Question: I am new to aspectJ. I am getting compilation errors in Aspect class. When I run the project, I am getting the compilation error. Please help me. Placing the code snippet and error obtained below:
Project structure:

MannersAspect.java
'''
package main.java.testaop;
public aspect MannersAspect {
pointcut callSayMessage() :
call(public static void HelloWorld.say*(..));
before() : callSayMessage() {
System.out.println("Good day!");
}
after() : callSayMessage() {
System.out.println("Thank you!");
}
}
'''
HelloWorld.java
'''
package main.java.testaop;
public class HelloWorld {
public static void say(String message) {
System.out.println(message);
}
public static void sayToPerson(String message, String name) {
System.out.println(name + ", " + message);
}
}
'''
pom.xml
'''
<project xmlns="http://maven.apache.org/POM/4.0.0" xmlns:xsi="http://www.w3.org/2001/XMLSchema-instance" xsi:schemaLocation="http://maven.apache.org/POM/4.0.0 http://maven.apache.org/xsd/maven-4.0.0.xsd">
<modelVersion>4.0.0</modelVersion>
<groupId>com.test</groupId>
<artifactId>testaop</artifactId>
<version>0.0.1-SNAPSHOT</version>
<packaging>jar</packaging>
<name>testaop</name>
<dependencies>
<dependency>
<groupId>org.aspectj</groupId>
<artifactId>aspectjrt</artifactId>
<version>1.8.4</version>
</dependency>
</dependencies>
<build>
<pluginManagement>
<plugins>
<!--This plugin's configuration is used to store Eclipse m2e settings only. It has no influence on the Maven build itself.-->
<plugin>
<groupId>org.eclipse.m2e</groupId>
<artifactId>lifecycle-mapping</artifactId>
<version>1.0.0</version>
<configuration>
<lifecycleMappingMetadata>
<pluginExecutions>
<pluginExecution>
<pluginExecutionFilter>
<groupId>org.apache.maven.plugins</groupId>
<artifactId>maven-compiler-plugin</artifactId>
<versionRange>[2.5.1,)</versionRange>
<goals><goal>compile</goal></goals>
</pluginExecutionFilter>
<action><ignore></ignore></action>
</pluginExecution>
<pluginExecution>
<pluginExecutionFilter>
<groupId>org.codehaus.mojo</groupId>
<artifactId>aspectj-maven-plugin</artifactId>
<versionRange>[1.7,)</versionRange>
<goals><goal>compile</goal></goals>
</pluginExecutionFilter>
<action><ignore></ignore></action>
</pluginExecution>
</pluginExecutions>
</lifecycleMappingMetadata>
</configuration>
</plugin>
</plugins>
</pluginManagement>
<plugins>
<plugin>
<groupId>org.codehaus.mojo</groupId>
<artifactId>aspectj-maven-plugin</artifactId>
<executions>
<execution>
<goals><goal>compile</goal></goals>
<configuration>
<source>1.5</source>
<target>1.5</target>
</configuration>
</execution>
</executions>
</plugin>
<plugin>
<groupId>org.codehaus.mojo</groupId>
<artifactId>exec-maven-plugin</artifactId>
<executions>
<execution><goals><goal>java</goal></goals></execution>
</executions>
<configuration>
<mainClass>main.java.testaop.HelloWorld</mainClass>
</configuration>
</plugin>
</plugins>
</build>
</project>
'''
Error:
'''
[ERROR] COMPILATION ERROR :
[ERROR] D:\workspacedummy estaop\src\main\java estaop\MannersAspect.java:[3,7] error: class, interface, or enum expected
[ERROR] D:\workspacedummy estaop\src\main\java estaop\MannersAspect.java:[4,51] error: class, interface, or enum expected
[ERROR] D:\workspacedummy estaop\src\main\java estaop\MannersAspect.java:[4,72] error: malformed floating point literal
[ERROR] D:\workspacedummy estaop\src\main\java estaop\MannersAspect.java:[5,4] error: class, interface, or enum expected
[ERROR] D:\workspacedummy estaop\src\main\java estaop\MannersAspect.java:[7,4] error: class, interface, or enum expected
[ERROR] D:\workspacedummy estaop\src\main\java estaop\MannersAspect.java:[10,4] error: class, interface, or enum expected
[INFO] 6 errors
[INFO] BUILD FAILURE
[ERROR] Failed to execute goal org.apache.maven.plugins:maven-compiler-plugin:2.5.1:compile (default-compile) on project testaop: Compilation failure: Compilation failure:
'''
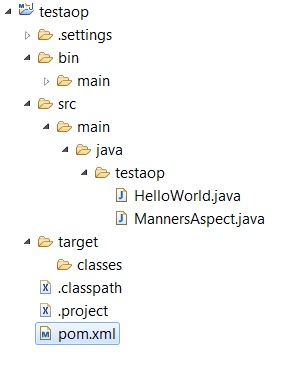
Answer: You have created your aspect in Eclipse via "New" -> "Class" (thus the ".java" extension), but you should create it via "New" -> "Aspect" (then it will get an ".aj" extension).
P.S.: You do have AJDT (AspectJ Development Tools) installed in Eclipse, don't you?
P.P.S.: Your Maven POM also contains a few problems, e.g. a runtime dependency on 1.8.4, but the in the old version 1.5 uses 1.7.3. The current plugin version 1.7 uses 1.8.2 and can be upgraded to 1.8.4 via plugin dependency configuration, if necessary.